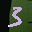
Label: 3